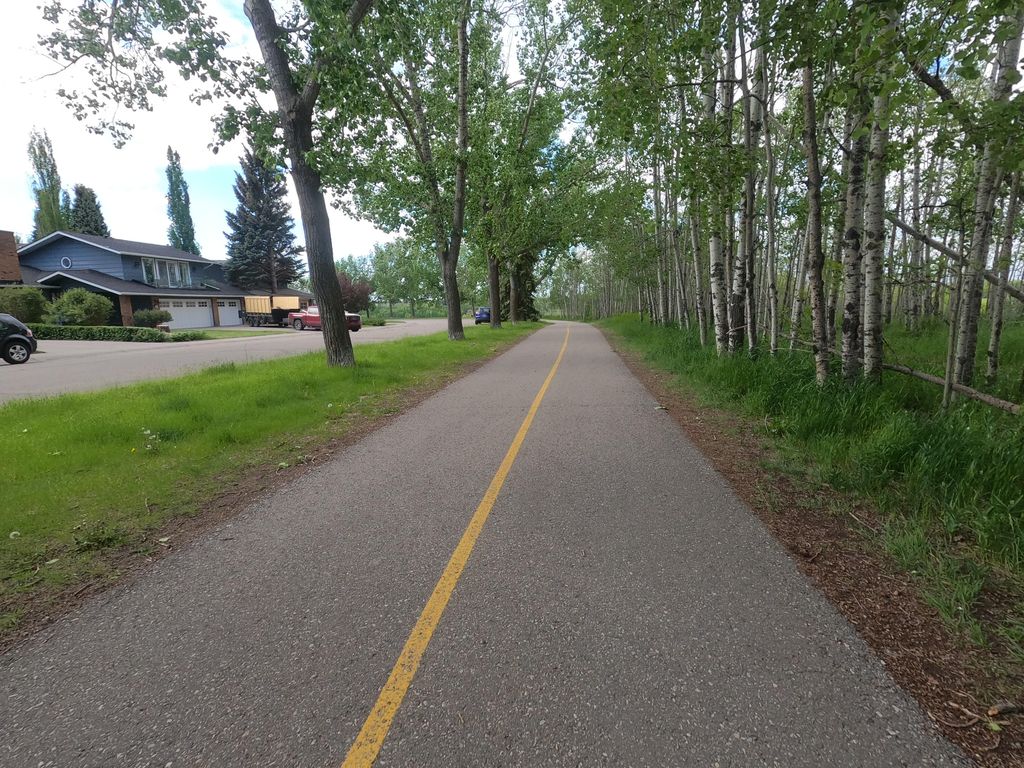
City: calgary